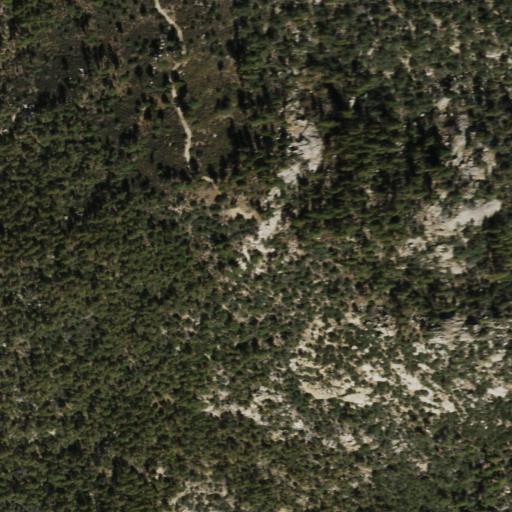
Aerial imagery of mountain in Arizona named Lane Mountain containing evergreen forest and shrub